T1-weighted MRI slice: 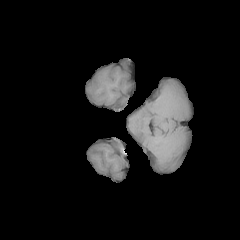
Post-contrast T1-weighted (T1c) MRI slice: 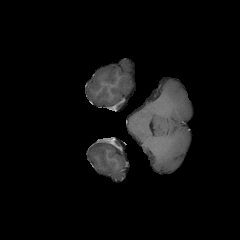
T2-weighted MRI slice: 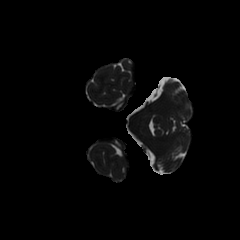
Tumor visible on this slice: no